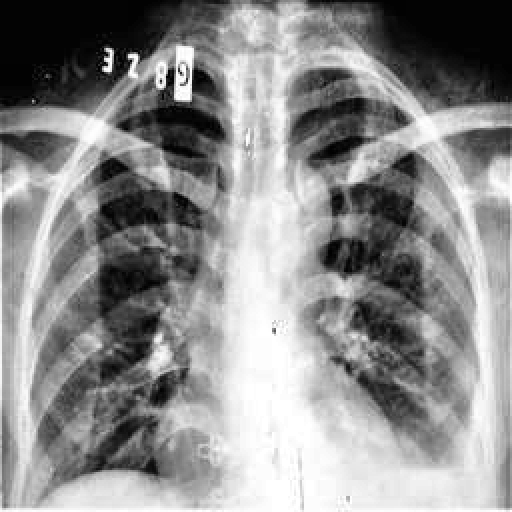
Finding: TUBERCULOSIS